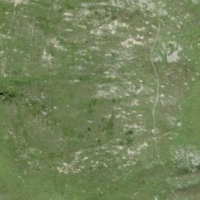
EUNIS habitat code: 26
Species observed at this site:
Marmota marmota